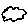
Label: cloud